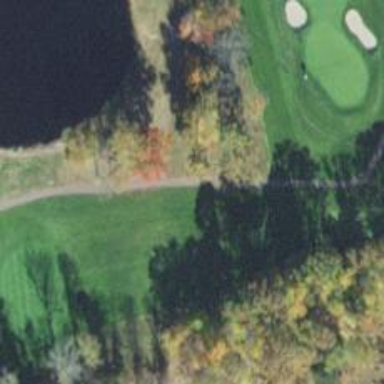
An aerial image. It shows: Pathway for golfing.